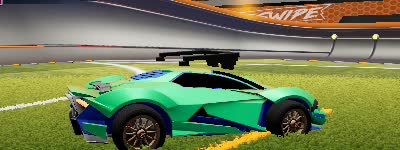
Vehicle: werewolf